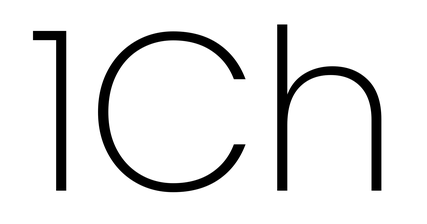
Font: Poppins-ExtraLight